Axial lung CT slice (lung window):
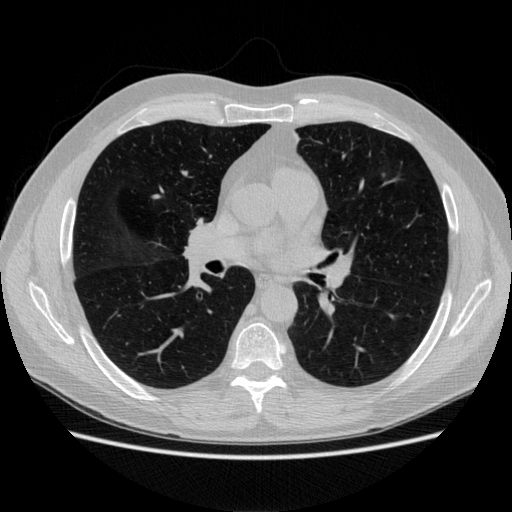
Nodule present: no